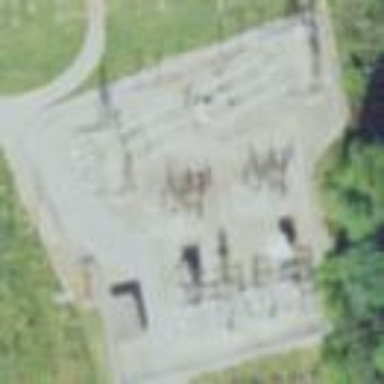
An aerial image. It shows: Outdoor substation for power distribution.